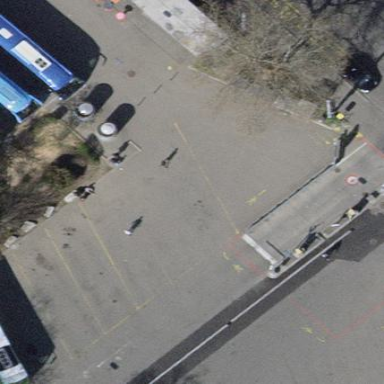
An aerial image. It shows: Parking space designated for buses.